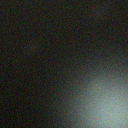
Screen state: off